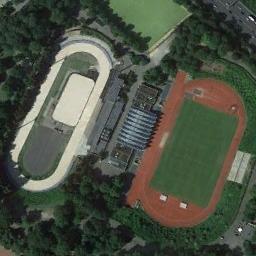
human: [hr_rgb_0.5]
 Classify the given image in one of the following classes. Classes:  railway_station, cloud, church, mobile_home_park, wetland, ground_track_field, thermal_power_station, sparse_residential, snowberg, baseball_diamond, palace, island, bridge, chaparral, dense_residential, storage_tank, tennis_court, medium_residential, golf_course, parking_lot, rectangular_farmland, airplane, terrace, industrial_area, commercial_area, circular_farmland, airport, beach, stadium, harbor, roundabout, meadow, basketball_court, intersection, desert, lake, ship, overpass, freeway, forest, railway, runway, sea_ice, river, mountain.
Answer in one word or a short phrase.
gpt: ground_track_field